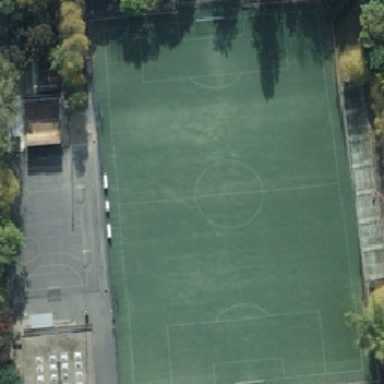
The footballground surrounded by trees is next to two basketball playgrounds .